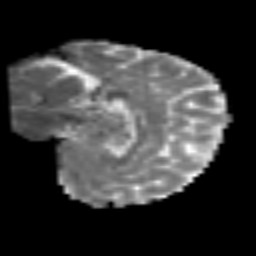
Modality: MD
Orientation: sagittal
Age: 44
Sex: female
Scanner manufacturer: siemens
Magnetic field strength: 3 T
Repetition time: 6.1 s
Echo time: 0.101 s